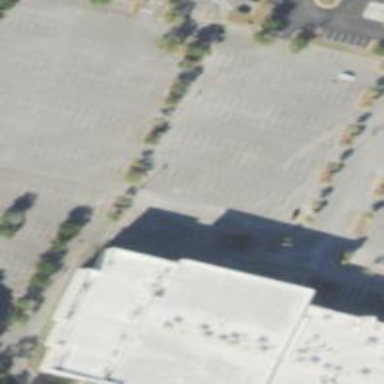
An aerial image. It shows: Parking space is available.